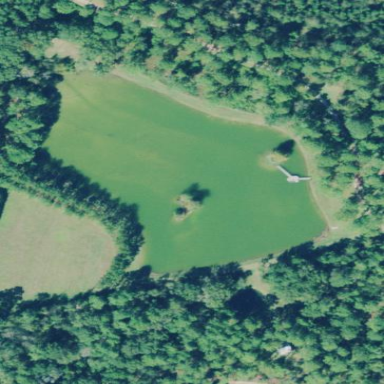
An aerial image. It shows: Reservoir of natural water.